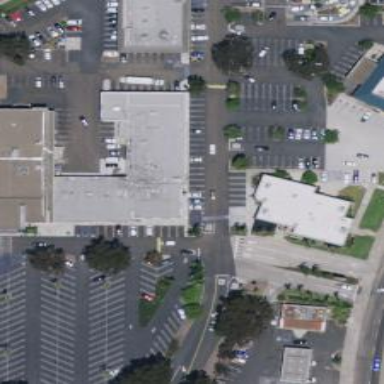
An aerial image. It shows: Commercial building of retail type.